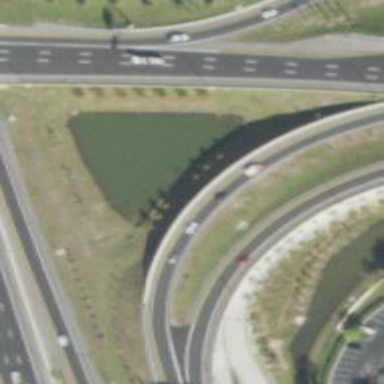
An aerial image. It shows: Motorway link with asphalt surface and embankment.